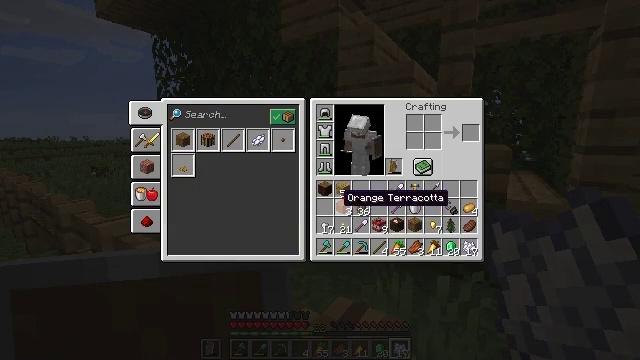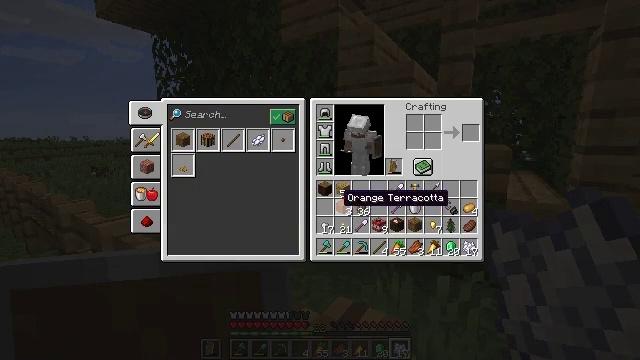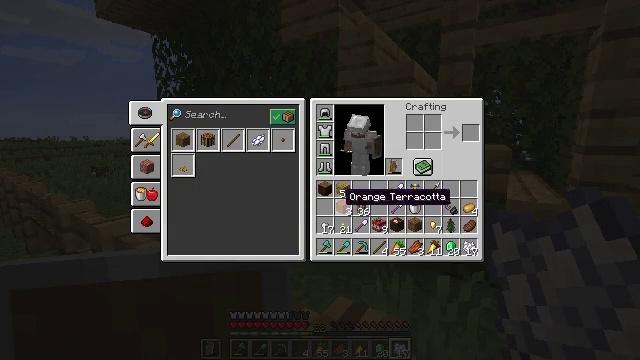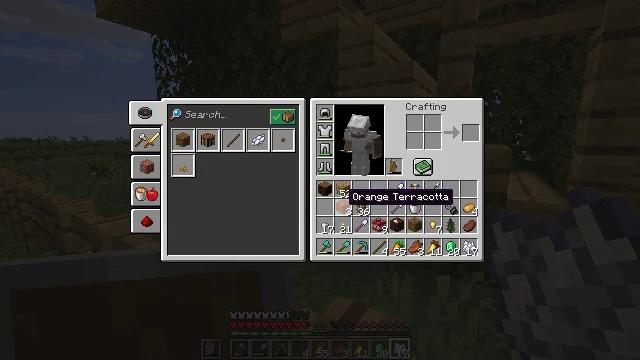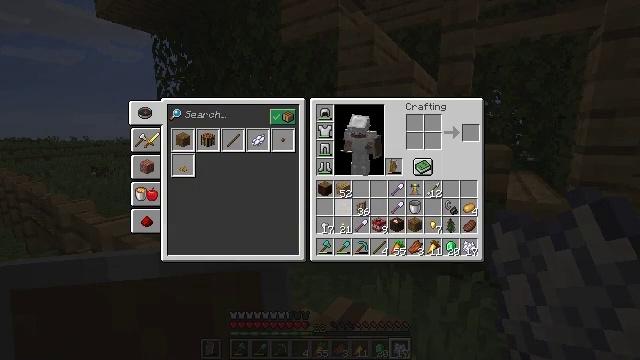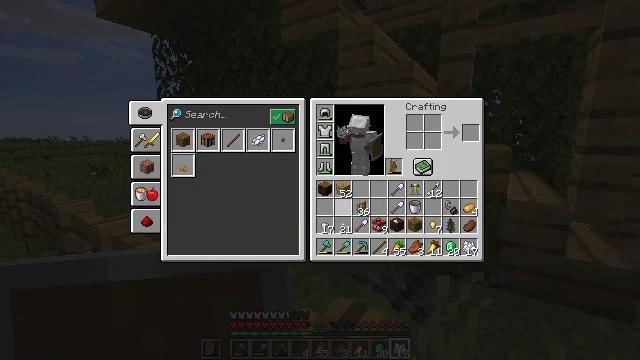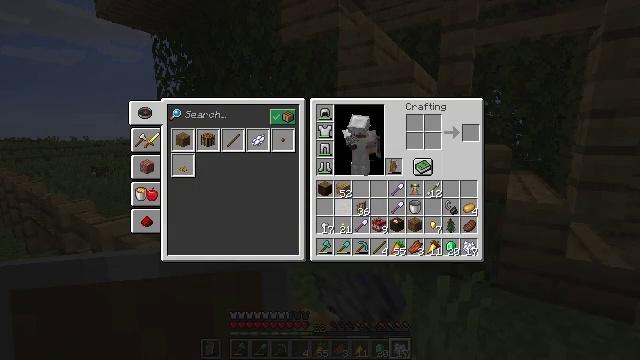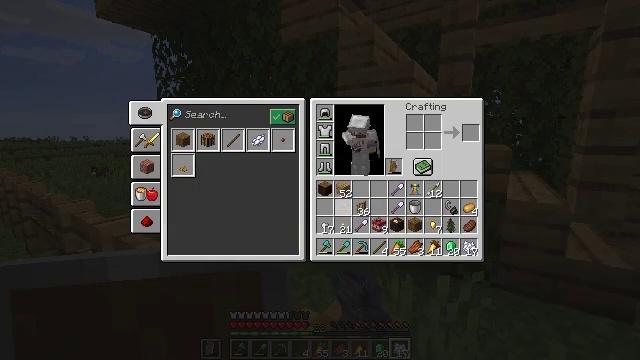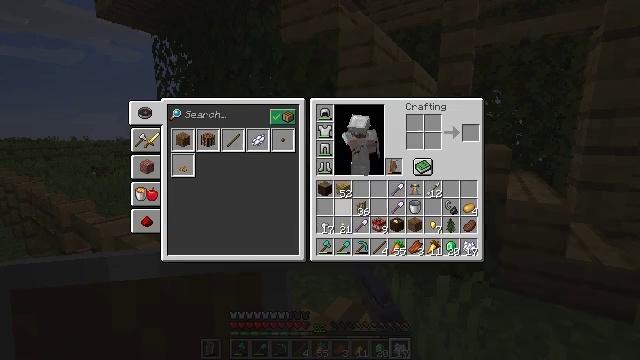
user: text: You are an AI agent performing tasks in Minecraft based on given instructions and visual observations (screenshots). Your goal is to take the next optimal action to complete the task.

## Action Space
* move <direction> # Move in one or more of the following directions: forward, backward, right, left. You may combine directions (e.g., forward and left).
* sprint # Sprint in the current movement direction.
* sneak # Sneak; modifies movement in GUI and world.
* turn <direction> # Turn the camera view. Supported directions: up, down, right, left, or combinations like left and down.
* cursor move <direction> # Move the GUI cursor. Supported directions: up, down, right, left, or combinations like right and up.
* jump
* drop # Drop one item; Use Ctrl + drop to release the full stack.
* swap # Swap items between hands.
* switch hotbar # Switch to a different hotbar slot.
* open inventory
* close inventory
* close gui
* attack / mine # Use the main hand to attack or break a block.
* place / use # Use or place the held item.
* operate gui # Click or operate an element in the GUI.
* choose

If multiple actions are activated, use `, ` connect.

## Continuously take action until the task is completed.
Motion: motion action
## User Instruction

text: Drop a orange terracotta.
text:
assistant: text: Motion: no_op
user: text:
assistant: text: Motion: no_op
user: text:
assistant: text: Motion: no_op
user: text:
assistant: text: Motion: sprint, drop
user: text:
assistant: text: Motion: sprint, drop
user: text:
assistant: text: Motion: sprint, drop
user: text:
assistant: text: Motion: sprint
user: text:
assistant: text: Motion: sprint
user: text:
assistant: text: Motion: sprint